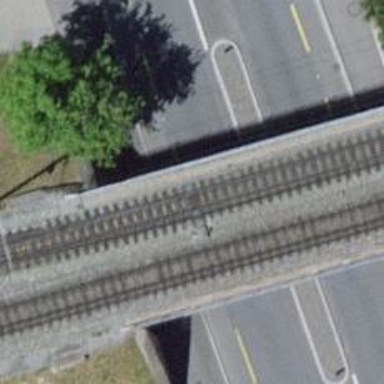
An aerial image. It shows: Railway switch.